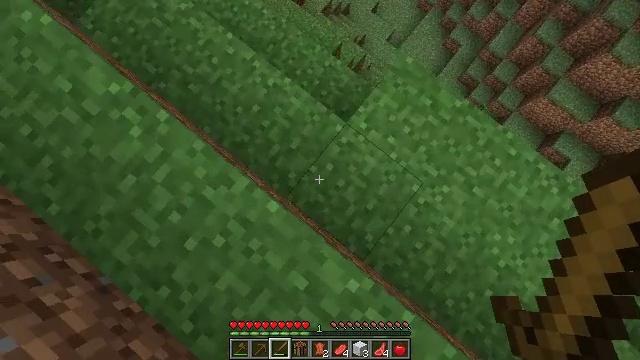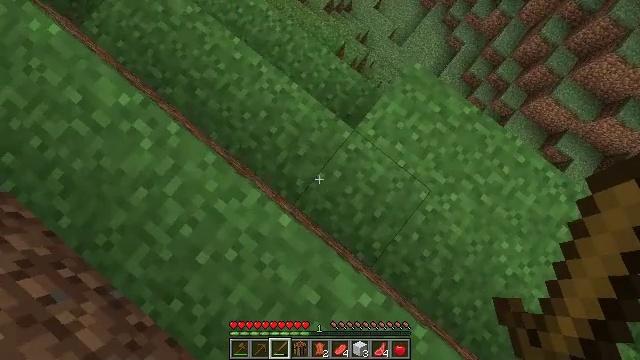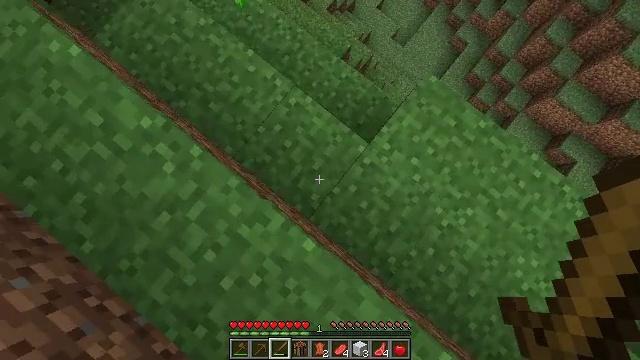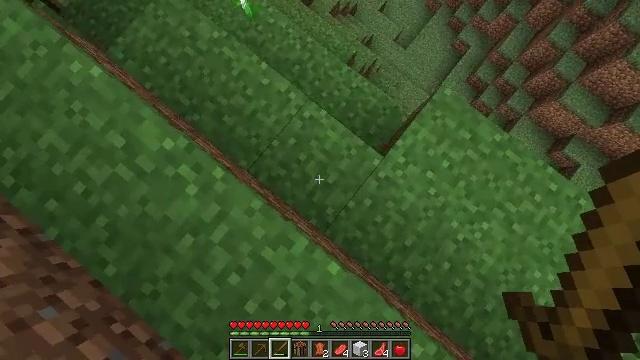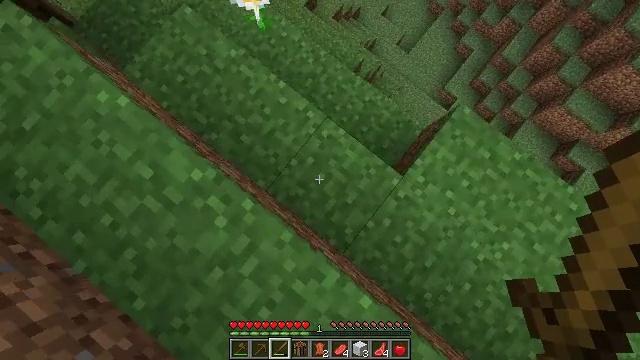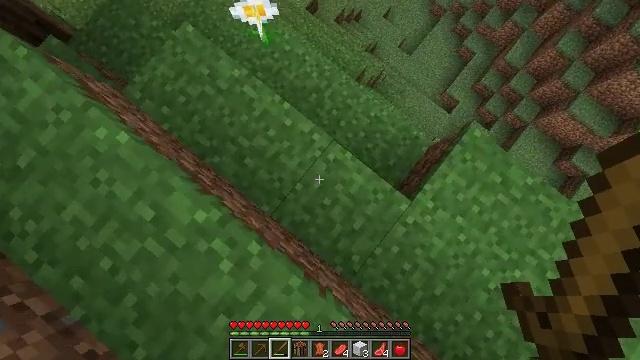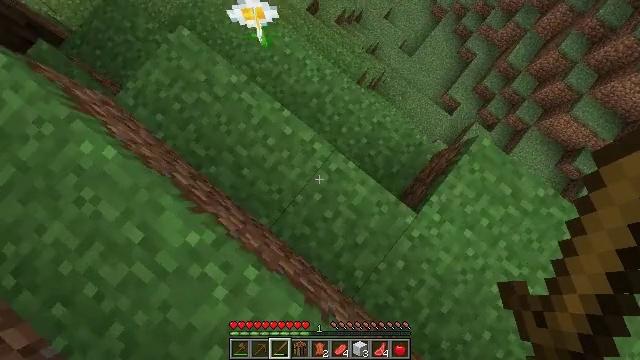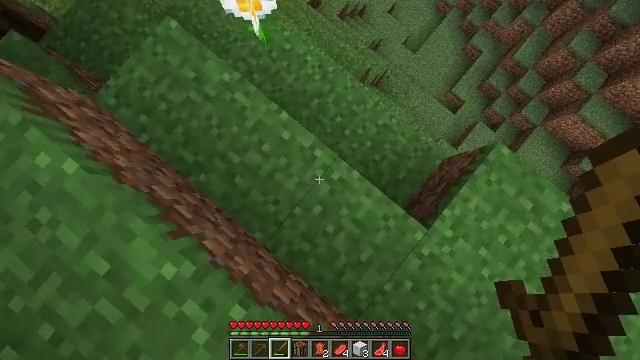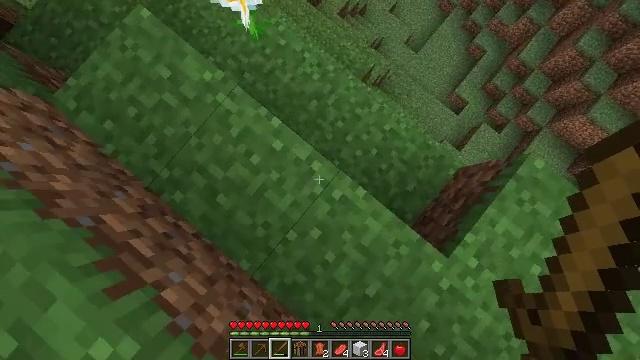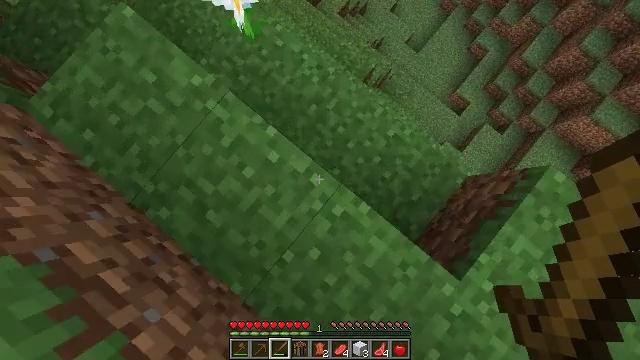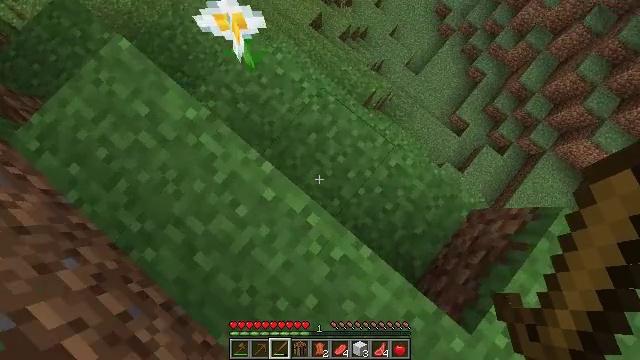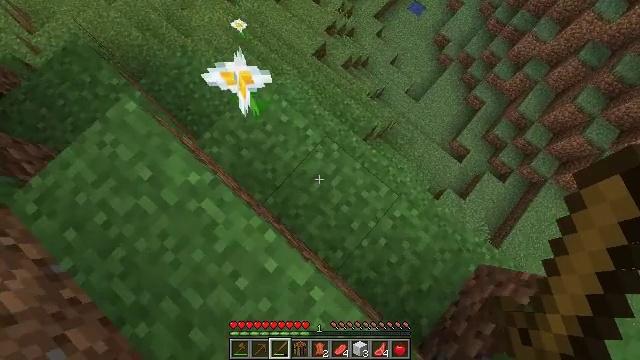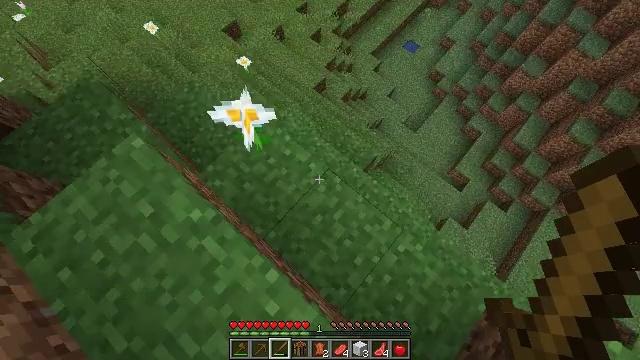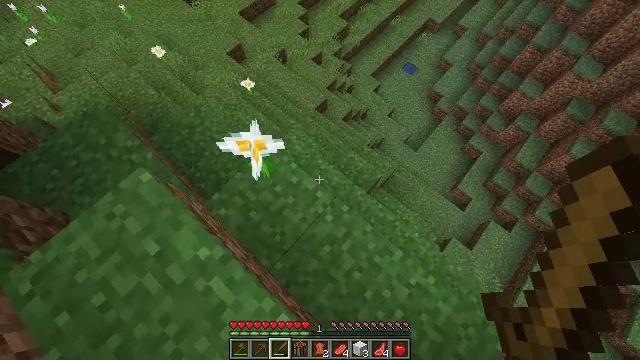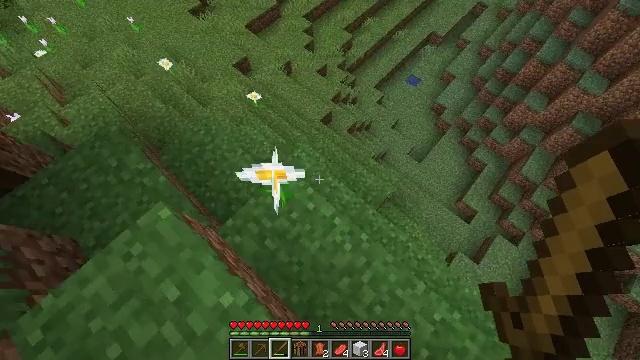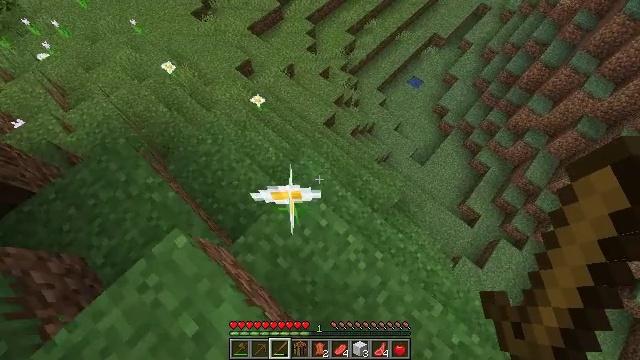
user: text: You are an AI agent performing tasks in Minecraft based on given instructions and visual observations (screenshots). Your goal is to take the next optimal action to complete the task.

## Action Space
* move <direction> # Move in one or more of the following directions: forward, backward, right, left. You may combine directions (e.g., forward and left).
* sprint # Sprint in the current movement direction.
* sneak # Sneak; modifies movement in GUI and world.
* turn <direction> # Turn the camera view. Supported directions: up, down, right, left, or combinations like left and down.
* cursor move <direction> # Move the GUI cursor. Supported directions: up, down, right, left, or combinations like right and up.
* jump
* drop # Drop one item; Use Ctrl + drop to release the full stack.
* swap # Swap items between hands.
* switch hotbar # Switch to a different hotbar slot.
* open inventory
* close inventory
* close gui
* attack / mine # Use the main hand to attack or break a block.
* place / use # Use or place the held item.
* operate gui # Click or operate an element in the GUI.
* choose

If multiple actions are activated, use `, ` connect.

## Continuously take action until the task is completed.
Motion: motion action
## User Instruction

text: Dig up the grass block for dirt.
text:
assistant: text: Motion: move forward and move left
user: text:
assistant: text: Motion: move forward and move left
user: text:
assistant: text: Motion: move forward and move left
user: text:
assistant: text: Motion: move forward
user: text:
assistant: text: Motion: move forward
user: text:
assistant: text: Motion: move forward
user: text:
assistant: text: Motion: move forward and move right
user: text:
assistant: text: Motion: move forward and move right
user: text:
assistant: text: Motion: move forward and move right
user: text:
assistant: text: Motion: move forward and move right, turn up
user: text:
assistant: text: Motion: move forward and move left, turn up
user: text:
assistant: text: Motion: move forward and move left, turn up
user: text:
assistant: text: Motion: move forward and move left, turn up
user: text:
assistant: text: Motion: move forward and move left, turn up
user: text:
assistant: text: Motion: move forward and move left
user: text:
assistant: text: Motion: move forward and move left
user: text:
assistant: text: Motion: move forward and move left
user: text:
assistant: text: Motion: move forward and move left
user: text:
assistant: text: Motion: move forward
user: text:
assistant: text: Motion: move forward
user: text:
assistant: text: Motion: move forward, turn left and up
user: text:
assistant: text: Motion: move forward and move left, turn left and up
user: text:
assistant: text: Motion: move forward and move left, turn left and up
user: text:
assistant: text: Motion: move forward and move left, turn left
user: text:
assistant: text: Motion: move forward and move left
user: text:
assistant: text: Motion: move forward and move left, turn left and down
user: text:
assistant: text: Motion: move forward and move left
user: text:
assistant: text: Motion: move forward and move left
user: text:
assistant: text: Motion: move forward and move left
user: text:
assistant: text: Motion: move forward and move left, turn up